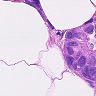
Metastatic tissue present: no